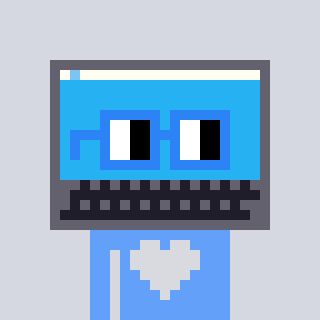
a pixel art character with square blue glasses, a laptop-shaped head and a blue-colored body on a cool background